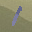
Label: 1